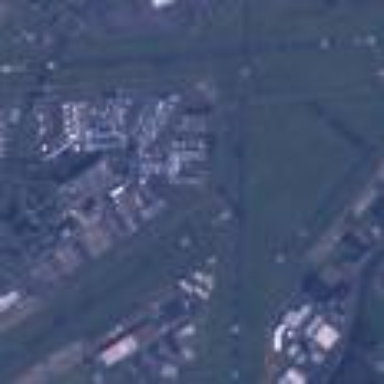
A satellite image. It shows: Asphalt runway at the airport.